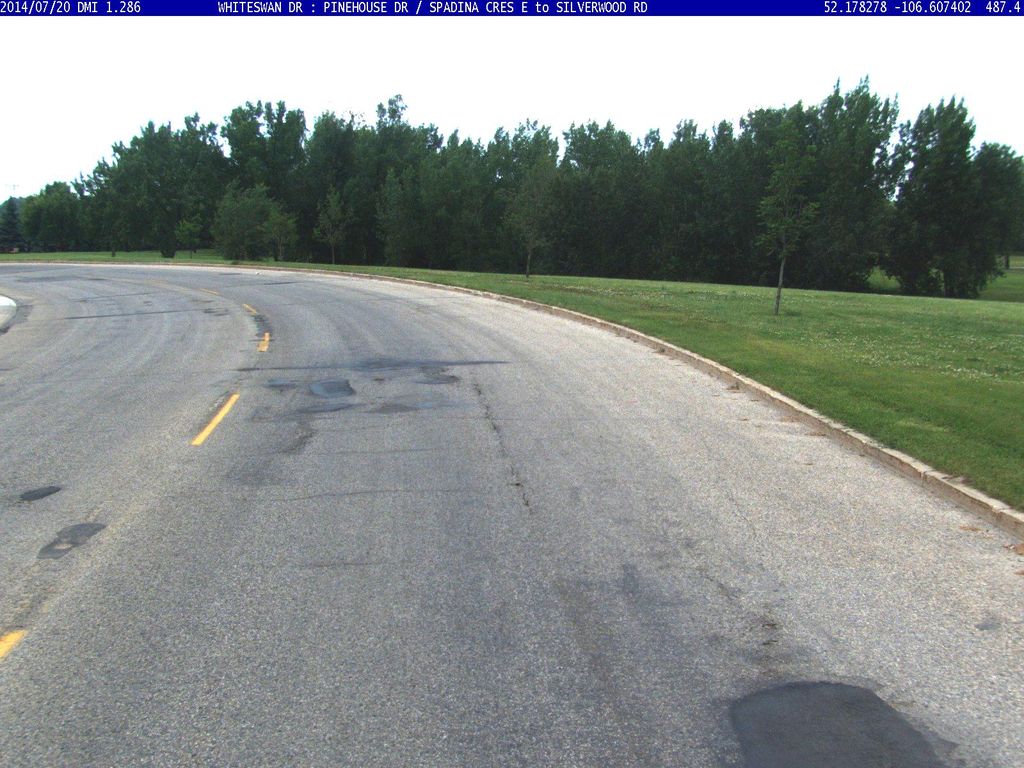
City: saskatoon